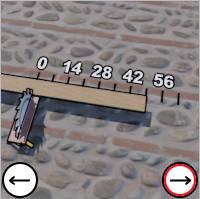
Task: length
Answer: 49
First scale value: 14.0